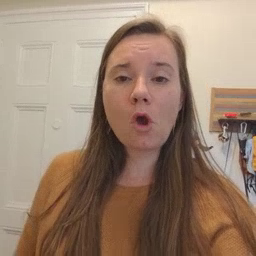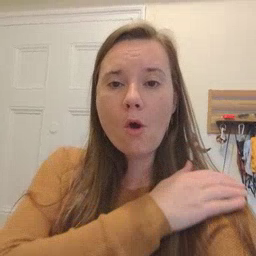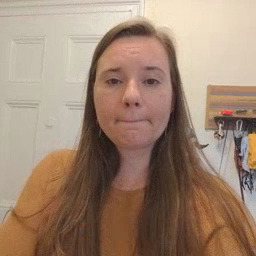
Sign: arm